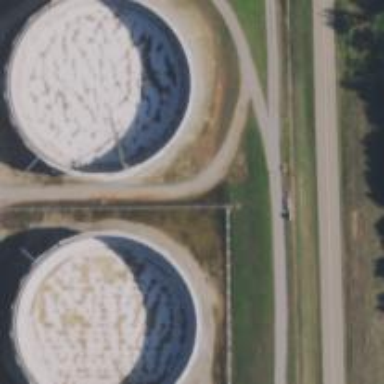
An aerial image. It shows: Storage tank which is man-made.